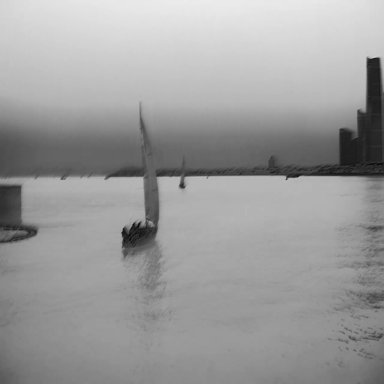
There are two sailboats in the infrared image.